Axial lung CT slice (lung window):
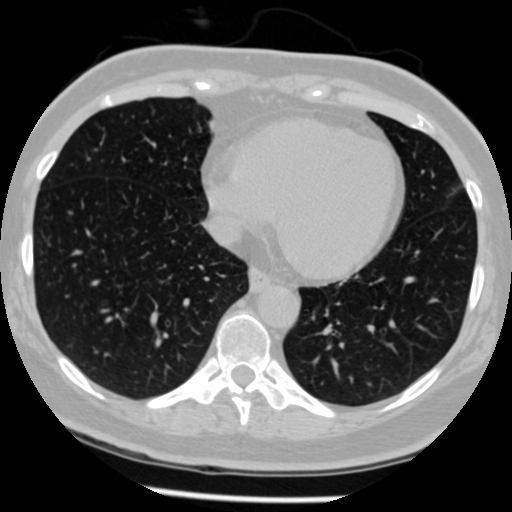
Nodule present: no